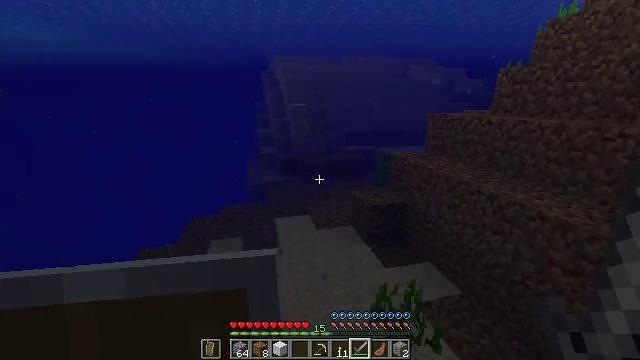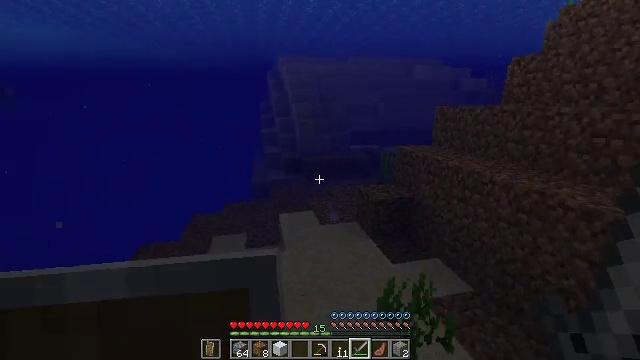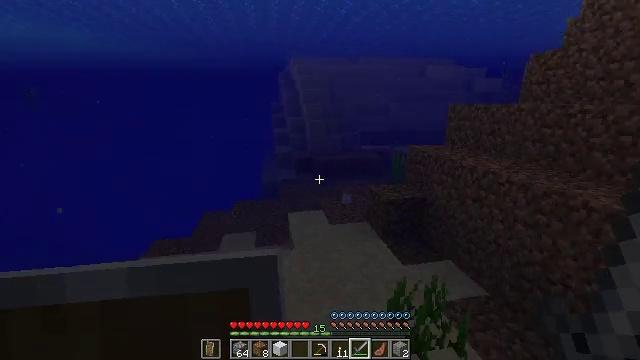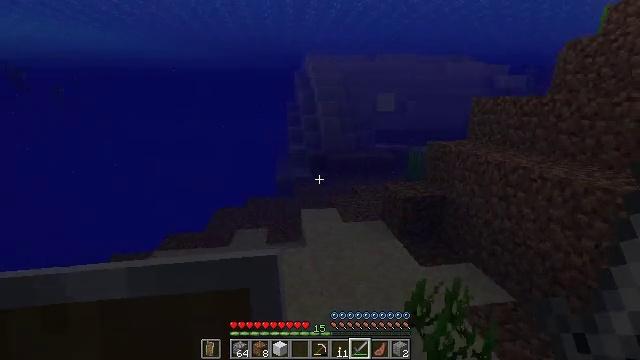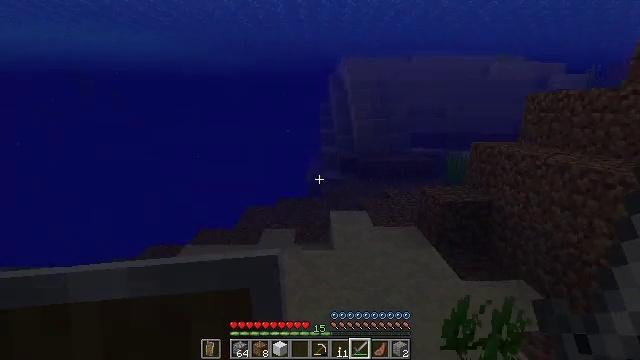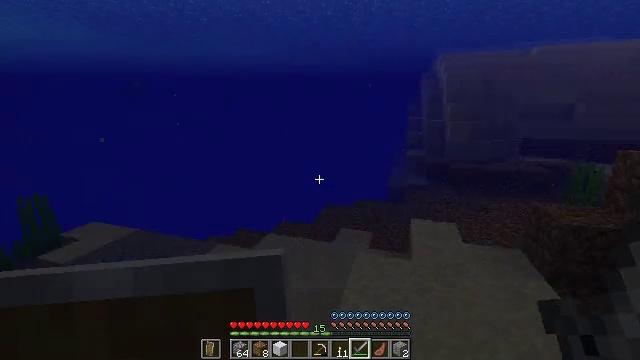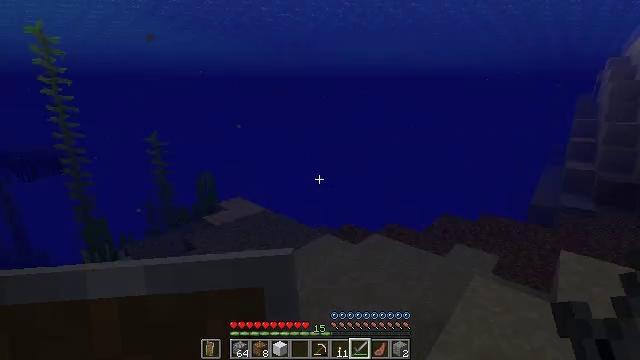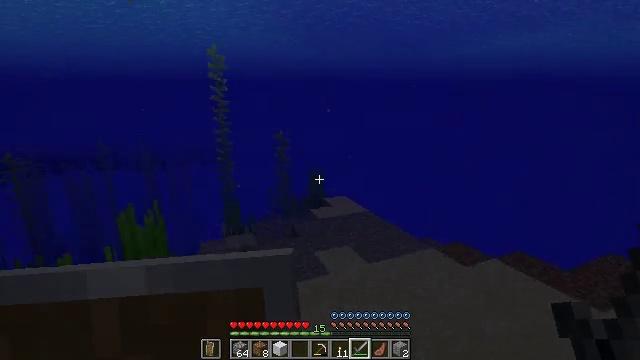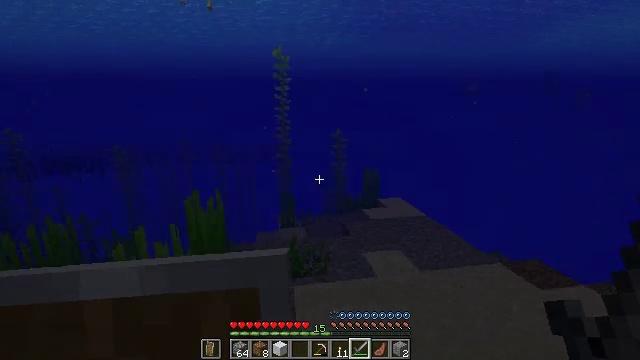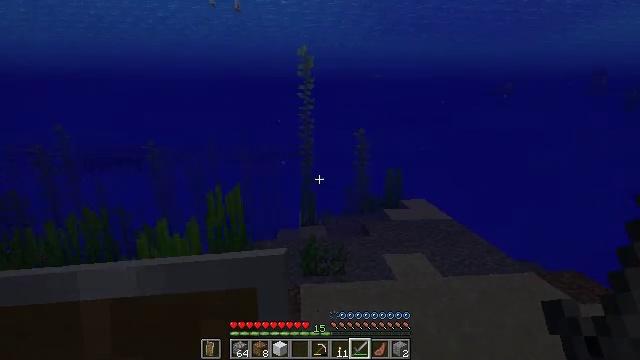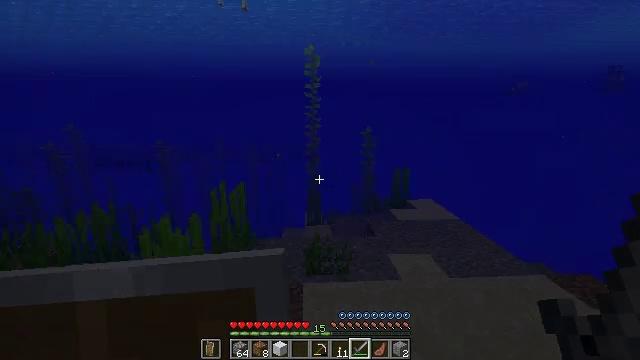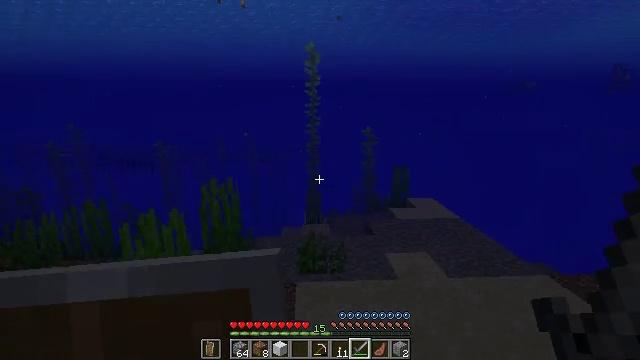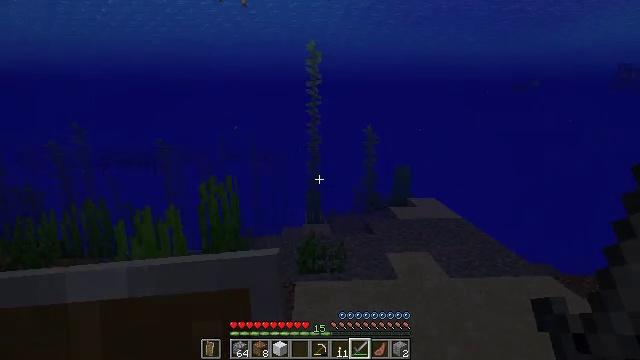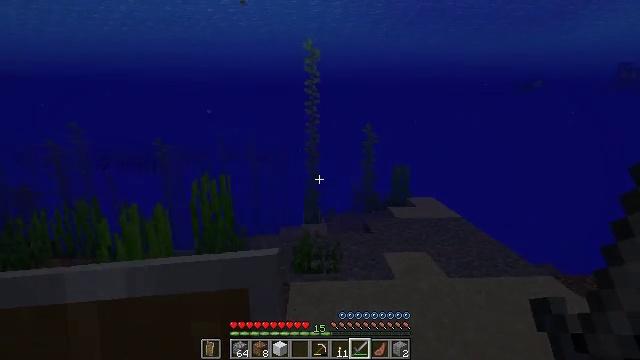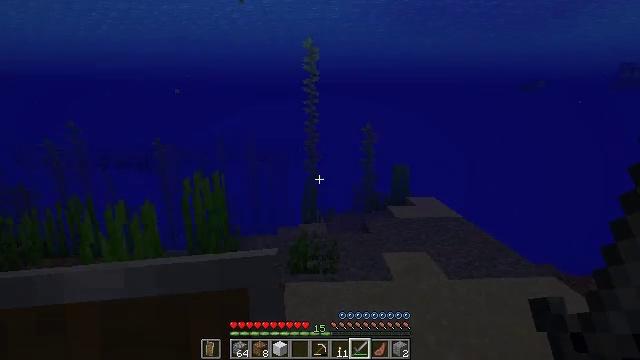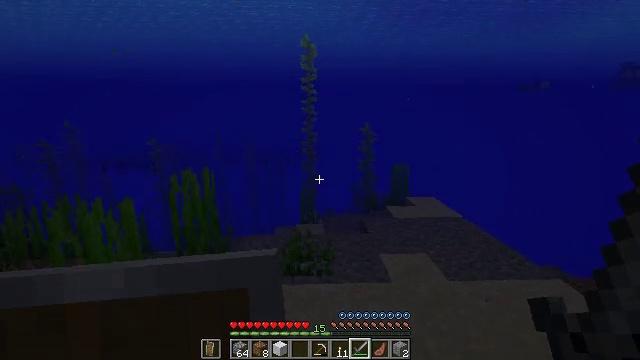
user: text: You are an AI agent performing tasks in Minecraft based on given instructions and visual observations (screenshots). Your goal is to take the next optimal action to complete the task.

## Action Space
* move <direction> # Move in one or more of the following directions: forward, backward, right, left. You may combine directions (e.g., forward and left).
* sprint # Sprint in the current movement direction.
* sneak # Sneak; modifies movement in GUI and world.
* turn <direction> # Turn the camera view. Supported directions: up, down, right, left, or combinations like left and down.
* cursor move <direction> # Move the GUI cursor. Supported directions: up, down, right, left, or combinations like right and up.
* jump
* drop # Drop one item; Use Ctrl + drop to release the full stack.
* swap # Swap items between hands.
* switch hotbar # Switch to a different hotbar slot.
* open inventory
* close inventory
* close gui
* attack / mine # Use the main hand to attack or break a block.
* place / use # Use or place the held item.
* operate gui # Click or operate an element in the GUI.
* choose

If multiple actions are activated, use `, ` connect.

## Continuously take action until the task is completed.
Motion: motion action
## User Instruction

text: Kill mobs in the water.
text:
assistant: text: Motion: move forward
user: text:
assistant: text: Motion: move forward, turn left
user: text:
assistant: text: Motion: move forward, turn left
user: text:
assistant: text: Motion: move forward, turn left
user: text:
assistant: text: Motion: move forward, turn left
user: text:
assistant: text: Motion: move forward, turn left
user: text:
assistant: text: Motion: move forward, turn left
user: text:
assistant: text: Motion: move forward, turn left
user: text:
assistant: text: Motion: move forward, turn left
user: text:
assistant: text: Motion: move forward, turn left
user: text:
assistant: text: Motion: move forward
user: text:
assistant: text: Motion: move forward
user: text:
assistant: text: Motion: move forward
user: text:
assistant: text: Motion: move forward
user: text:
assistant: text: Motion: move forward
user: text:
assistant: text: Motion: move forward
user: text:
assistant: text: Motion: move forward, turn up
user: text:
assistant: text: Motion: move forward, turn right and up
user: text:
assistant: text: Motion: move forward, turn right and up
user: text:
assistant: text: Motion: move forward, turn right and up
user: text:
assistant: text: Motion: move forward, turn right and up
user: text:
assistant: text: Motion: move forward, turn up
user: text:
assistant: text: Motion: move forward, turn up
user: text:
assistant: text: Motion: move forward, turn up
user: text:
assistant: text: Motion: move forward
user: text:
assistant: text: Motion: move forward
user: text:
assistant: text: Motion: move forward
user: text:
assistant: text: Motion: move forward, turn left
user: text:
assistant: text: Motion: move forward
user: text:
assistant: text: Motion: move forward, turn left